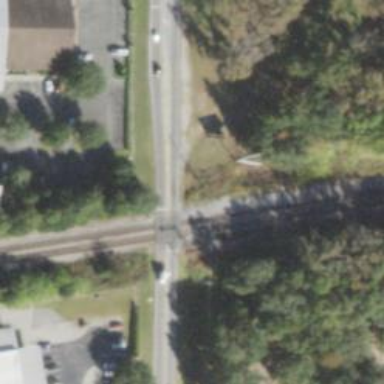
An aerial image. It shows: Railway level crossing.